Field crop: maize
Growth stage: 2
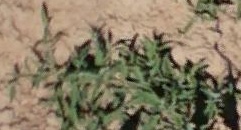
Species: atriplex